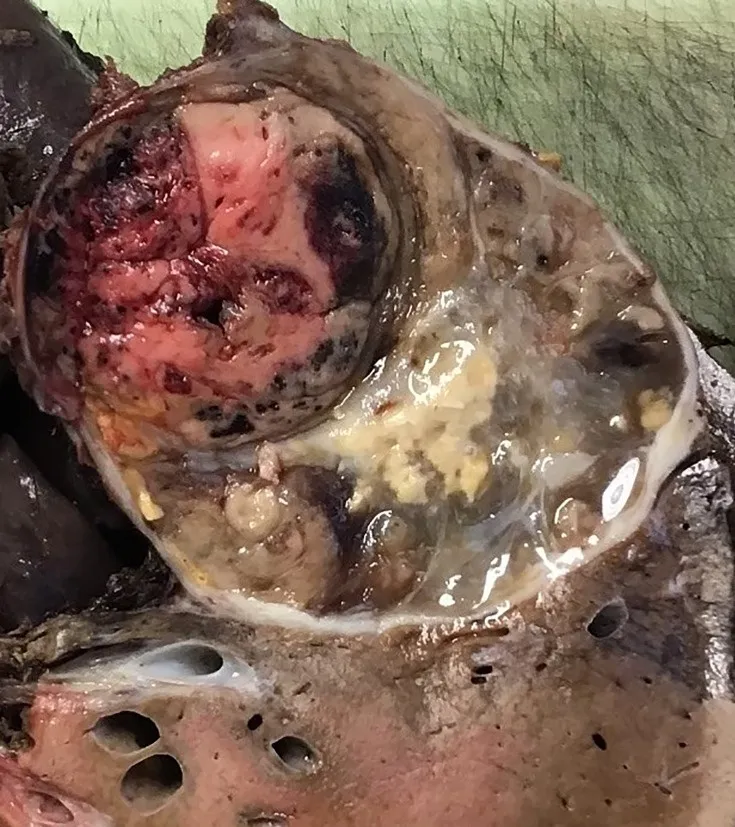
Right hepatectomy with en-bloc adrenalectomy showing an encapsulated tumour which was adherent to the liver. The tumour has a variegated appearance with solid, oedematous, haemorrhagic and necrotic areas. The tumour did not appear to invade the liver parenchyma macroscopically.
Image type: medical_photograph (skin_photograph)